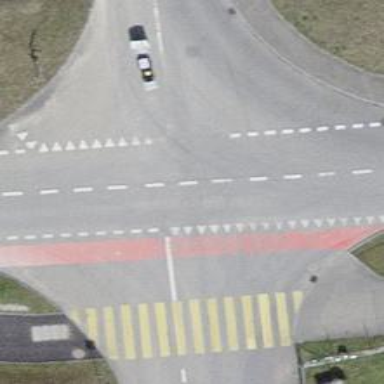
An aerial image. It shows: Road with "give way" sign.